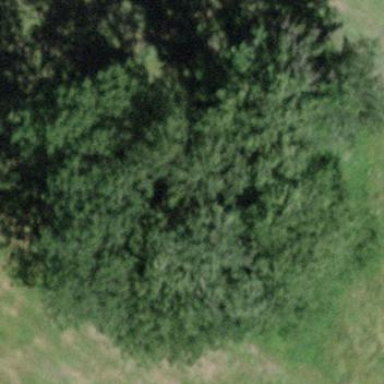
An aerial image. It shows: Forest area.